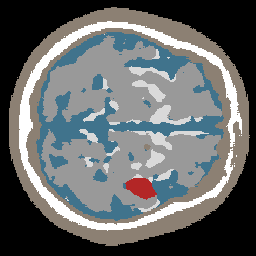
Label: lesion